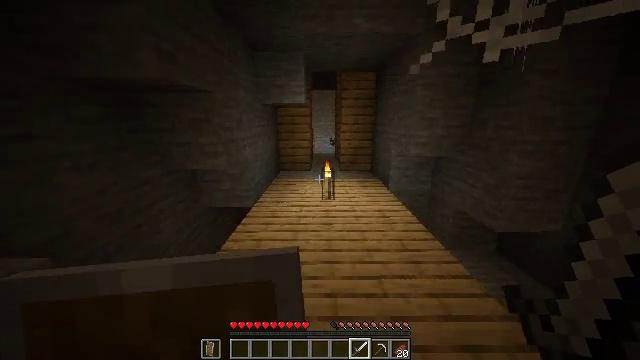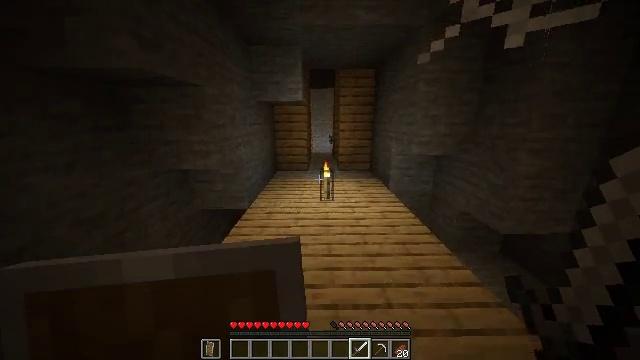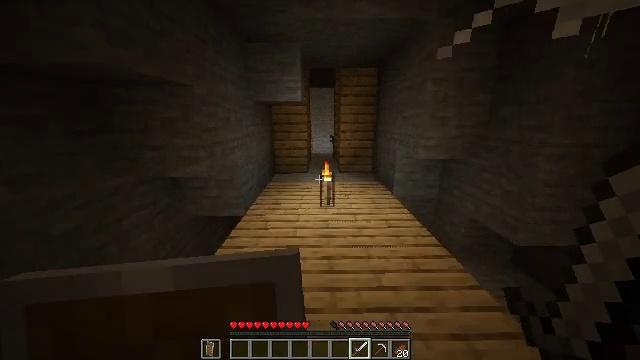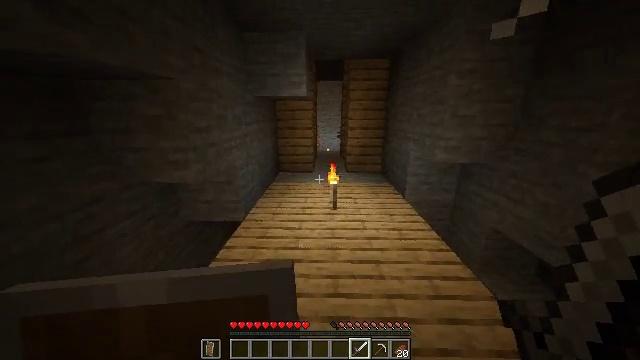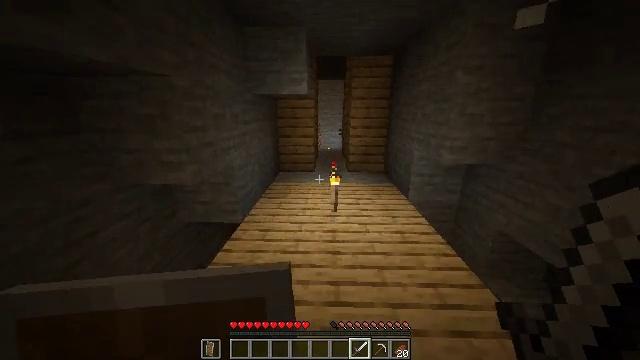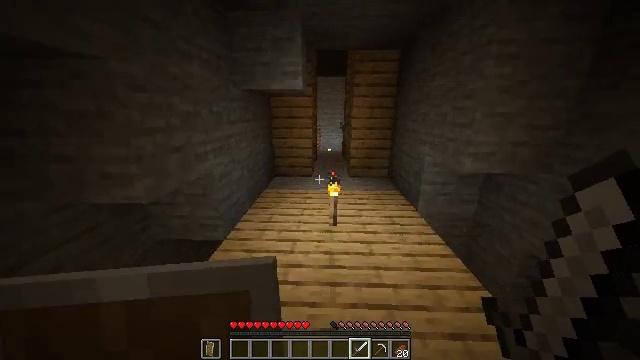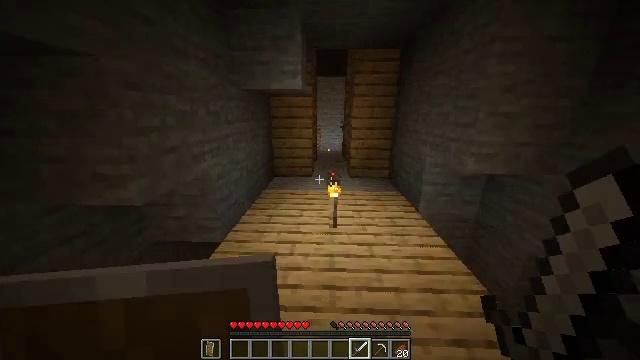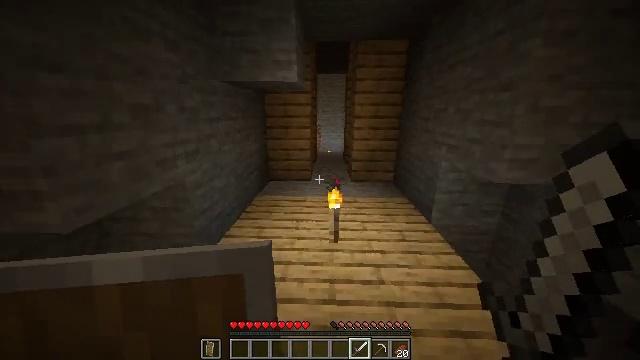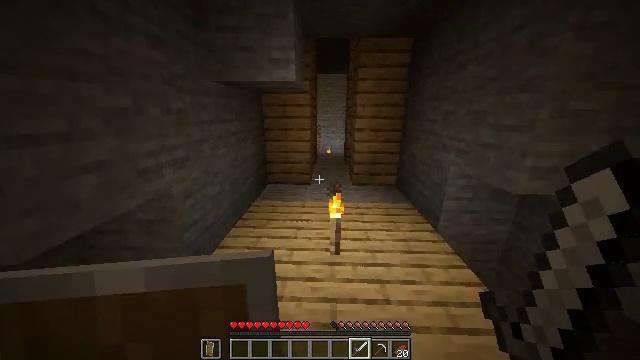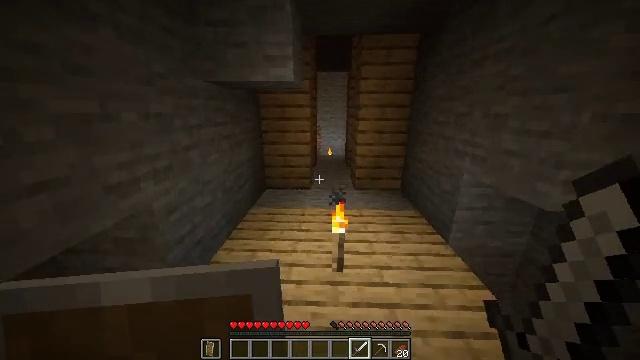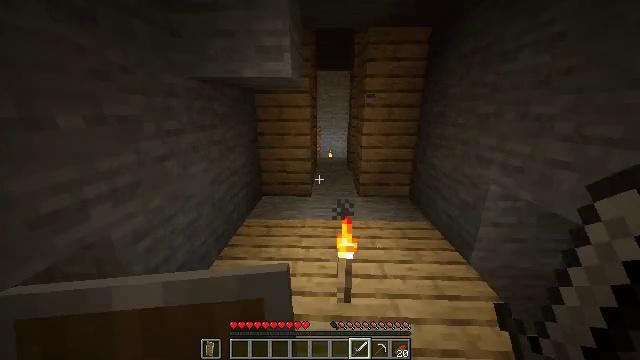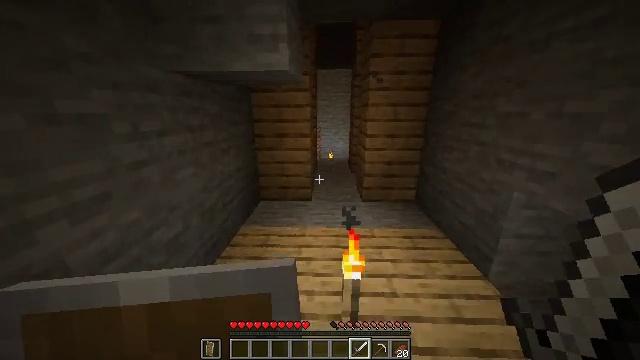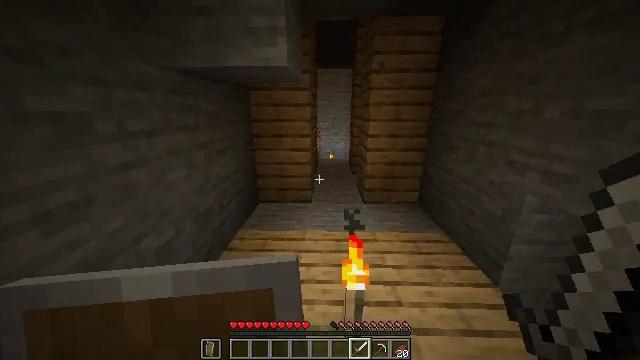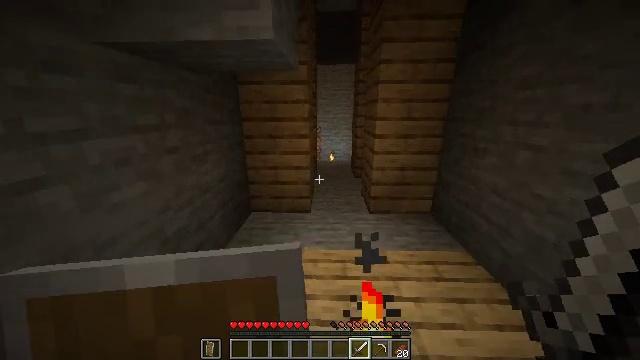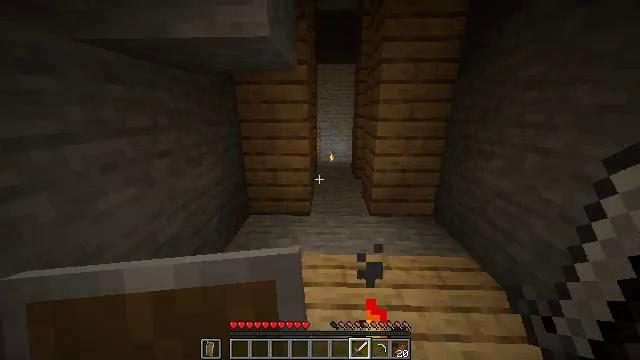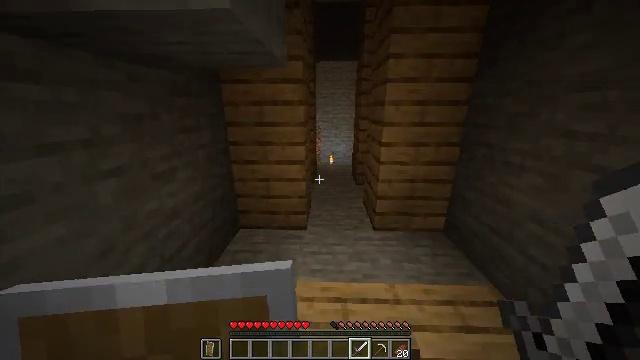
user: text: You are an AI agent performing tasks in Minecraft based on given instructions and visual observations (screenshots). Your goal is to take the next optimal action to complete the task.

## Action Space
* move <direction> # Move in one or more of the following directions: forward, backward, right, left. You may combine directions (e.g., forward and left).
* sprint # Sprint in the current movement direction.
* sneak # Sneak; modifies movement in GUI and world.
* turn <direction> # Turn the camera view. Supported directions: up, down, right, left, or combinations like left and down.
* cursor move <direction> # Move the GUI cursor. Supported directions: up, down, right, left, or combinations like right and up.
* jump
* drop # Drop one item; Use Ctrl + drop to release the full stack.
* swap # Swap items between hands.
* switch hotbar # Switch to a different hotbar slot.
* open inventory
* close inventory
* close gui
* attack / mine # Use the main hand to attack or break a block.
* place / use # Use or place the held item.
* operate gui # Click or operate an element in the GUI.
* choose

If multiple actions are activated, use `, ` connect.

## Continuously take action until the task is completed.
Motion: motion action
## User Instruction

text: Attack the spawner to disable it.
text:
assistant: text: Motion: move forward
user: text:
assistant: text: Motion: move forward
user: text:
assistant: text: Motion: move forward, turn left and down
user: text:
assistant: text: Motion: move forward
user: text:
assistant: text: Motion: move forward
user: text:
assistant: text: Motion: move forward
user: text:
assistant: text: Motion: move forward
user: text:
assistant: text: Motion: move forward
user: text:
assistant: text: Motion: move forward
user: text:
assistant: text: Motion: move forward
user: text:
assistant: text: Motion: move forward
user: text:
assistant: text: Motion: move forward
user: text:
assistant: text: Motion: move forward
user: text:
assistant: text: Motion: move forward
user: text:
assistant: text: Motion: move forward
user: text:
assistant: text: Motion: move forward, turn down
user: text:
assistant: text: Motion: move forward and move right, turn down
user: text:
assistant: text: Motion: move forward and move right, turn down
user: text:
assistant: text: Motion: move forward and move right, turn down
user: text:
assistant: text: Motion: move forward, turn down
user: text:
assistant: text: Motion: move forward, turn left and down
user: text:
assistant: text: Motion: move forward, turn down
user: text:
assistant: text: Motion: move forward, turn down
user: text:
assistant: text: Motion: move forward
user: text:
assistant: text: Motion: move forward and move left
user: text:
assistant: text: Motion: move forward and move left
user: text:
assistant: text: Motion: move forward and move left
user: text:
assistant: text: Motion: move forward and move left, turn right
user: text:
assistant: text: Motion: move forward, turn right
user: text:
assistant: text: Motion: move forward